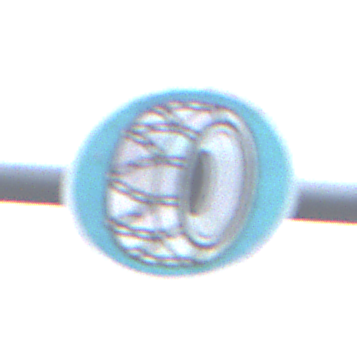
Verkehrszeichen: SchneekettenVorgeschrieben
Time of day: MorningAfternoon
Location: Outdoor (Suburban)
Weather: Overcast
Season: NotSpecified
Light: Natural